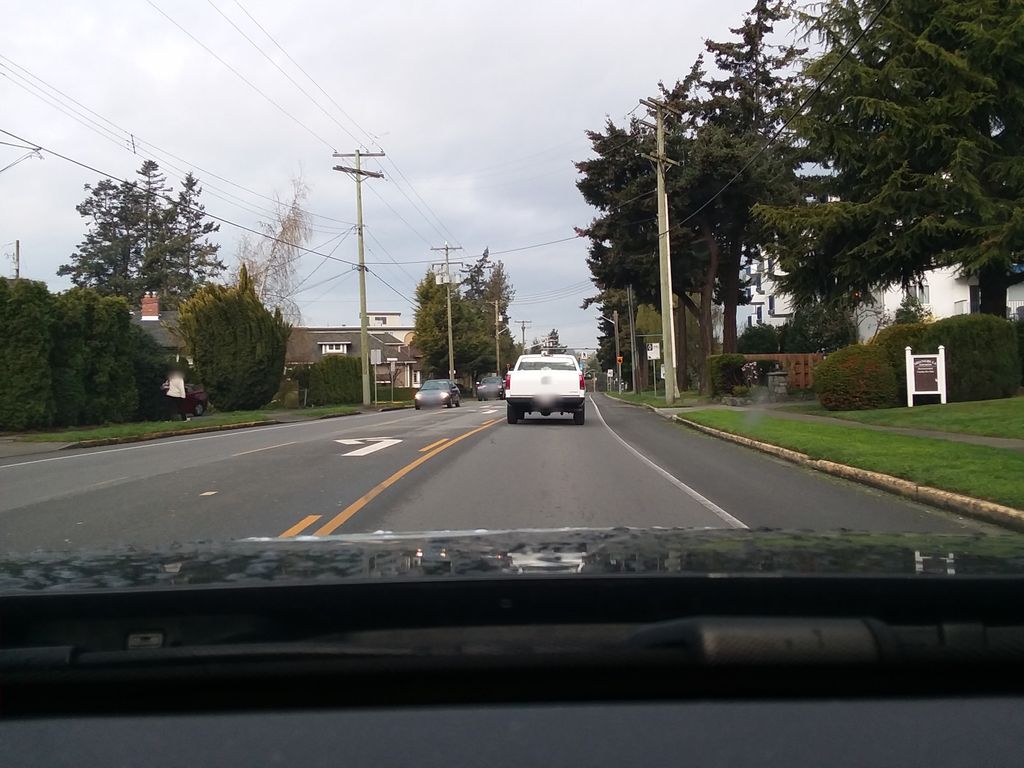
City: victoria